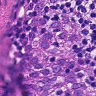
Metastatic tissue present: yes